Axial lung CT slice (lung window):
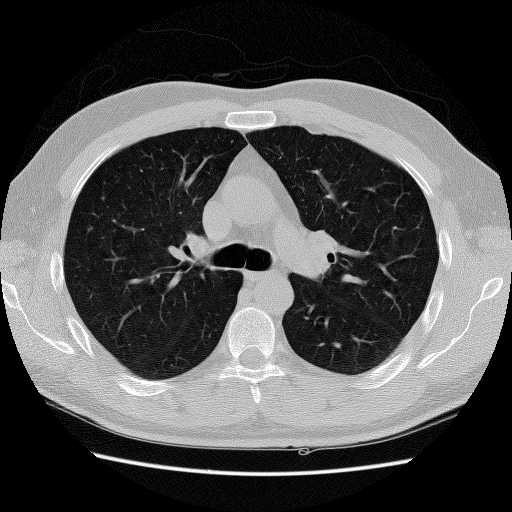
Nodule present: no